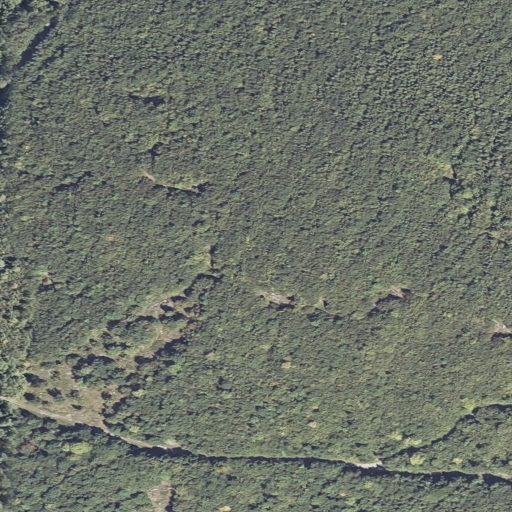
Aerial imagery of mountain in Maine named Great Brook Hill containing deciduous forest, mixed forest, evergreen forest, and shrub